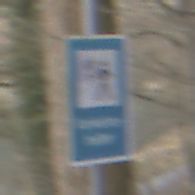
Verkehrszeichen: Verkehrshelfer
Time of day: MorningAfternoon
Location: Outdoor (Nature)
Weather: PartlyCloudy
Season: NotSpecified
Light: Natural